Question: In my open source app, I want to let users insert a . The user can either select an existing media from the use the (take a photo, record a video, record a sound, draw on touchscreen) if they prefer to create a new media.
There are plenty of code snippets showing how to implement each of these things, but rather than re-inventing the wheel, is there a I would just call this library, it would handle the UI, and return me the filepath to the media the user selected/created.
Here is how it could look like:

I am sure many apps would find this widget useful (CMS authoring, wysiwyg, sharing apps, rich chat, ...). As an LGPL (or public domain) component, I am sure it would be popular and gather a community of developers. Before I launch this project, is there already such a gadget?
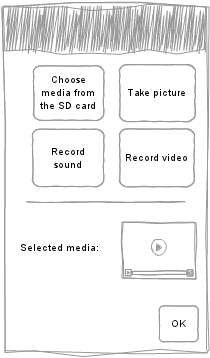
Answer: I wrote a small Android Library Project, called , that aims to streamline the selection part of this process. It includes a built-in file explorer, and returns a 'File' object after selection. You can also retrieve the image or video thumbnail, and use helper methods to get the URI and path.
Disclaimer: I haven't had a chance to test this with ICS, but it should function properly.
<URL>
Finding an all-in-one solution with capture may not be as easy, as this is one of the areas where fragmentation is real.